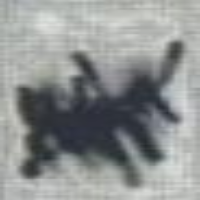
Label: metaphase